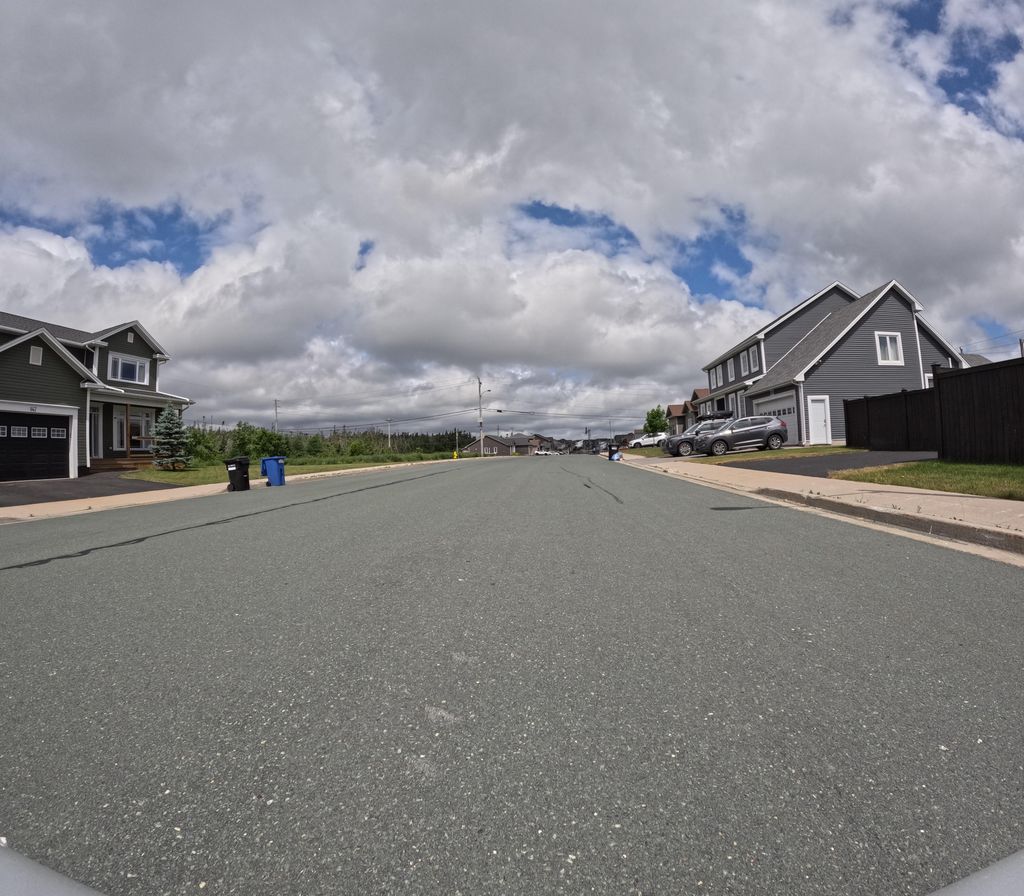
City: st_johns